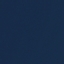
Land use / land cover: SeaLake